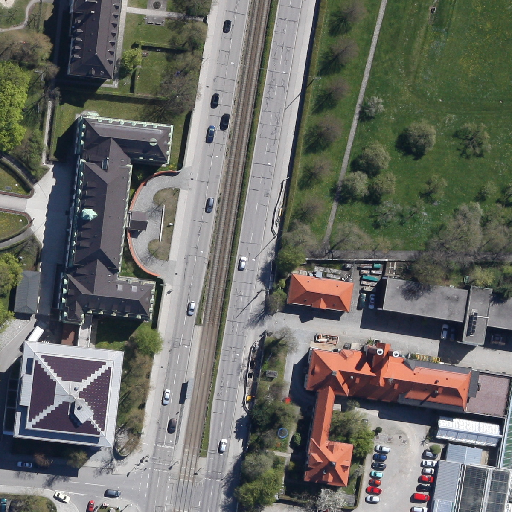
Referring expression: building along the road